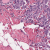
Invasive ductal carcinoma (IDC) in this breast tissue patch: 1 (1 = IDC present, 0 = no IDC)